Question: I just wanna ask you way to do this.
How can auto rotate the house object to the line which is bottom align to the line, when the user moves the house to the line. (see example)
I know black dot and house's coordinates.

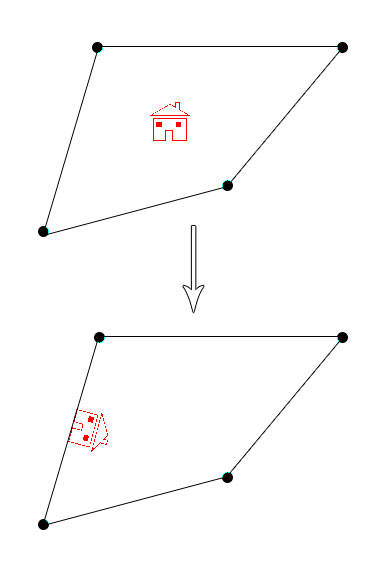
Answer: I implemented this, following coproc's advice. Unluckily, the code is a little to lengthy to post here, but you can read it and check it working online in wonderfl:
<URL>
Most relevant code lines are commented, the only assumption is that the house's graphic registration point is at its center (in my case I drew a Sprite, but it should work just as well with any MovieClip). I think it accomplishes quite well what you are looking for.
Hope this helps!